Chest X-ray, PA view. Patient: 35 years old, sex F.
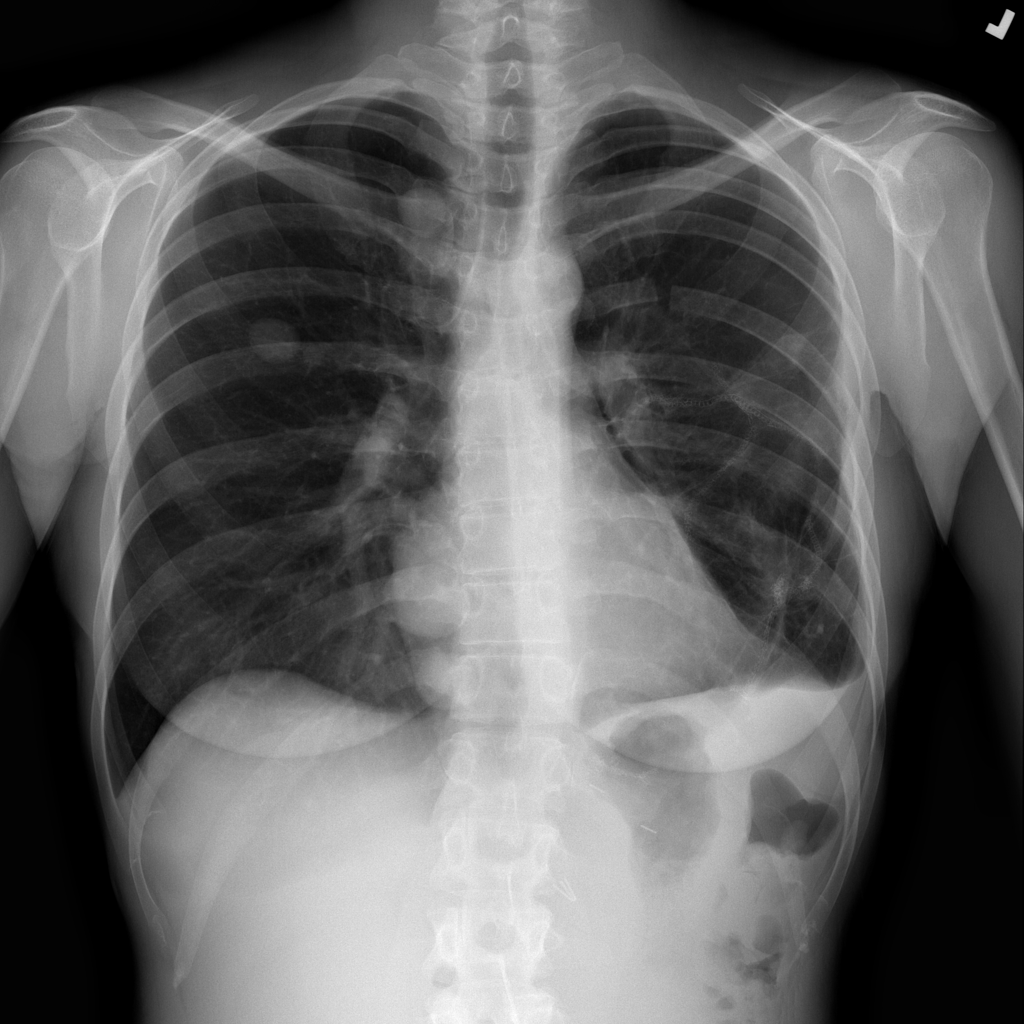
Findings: Nodule, Pneumothorax